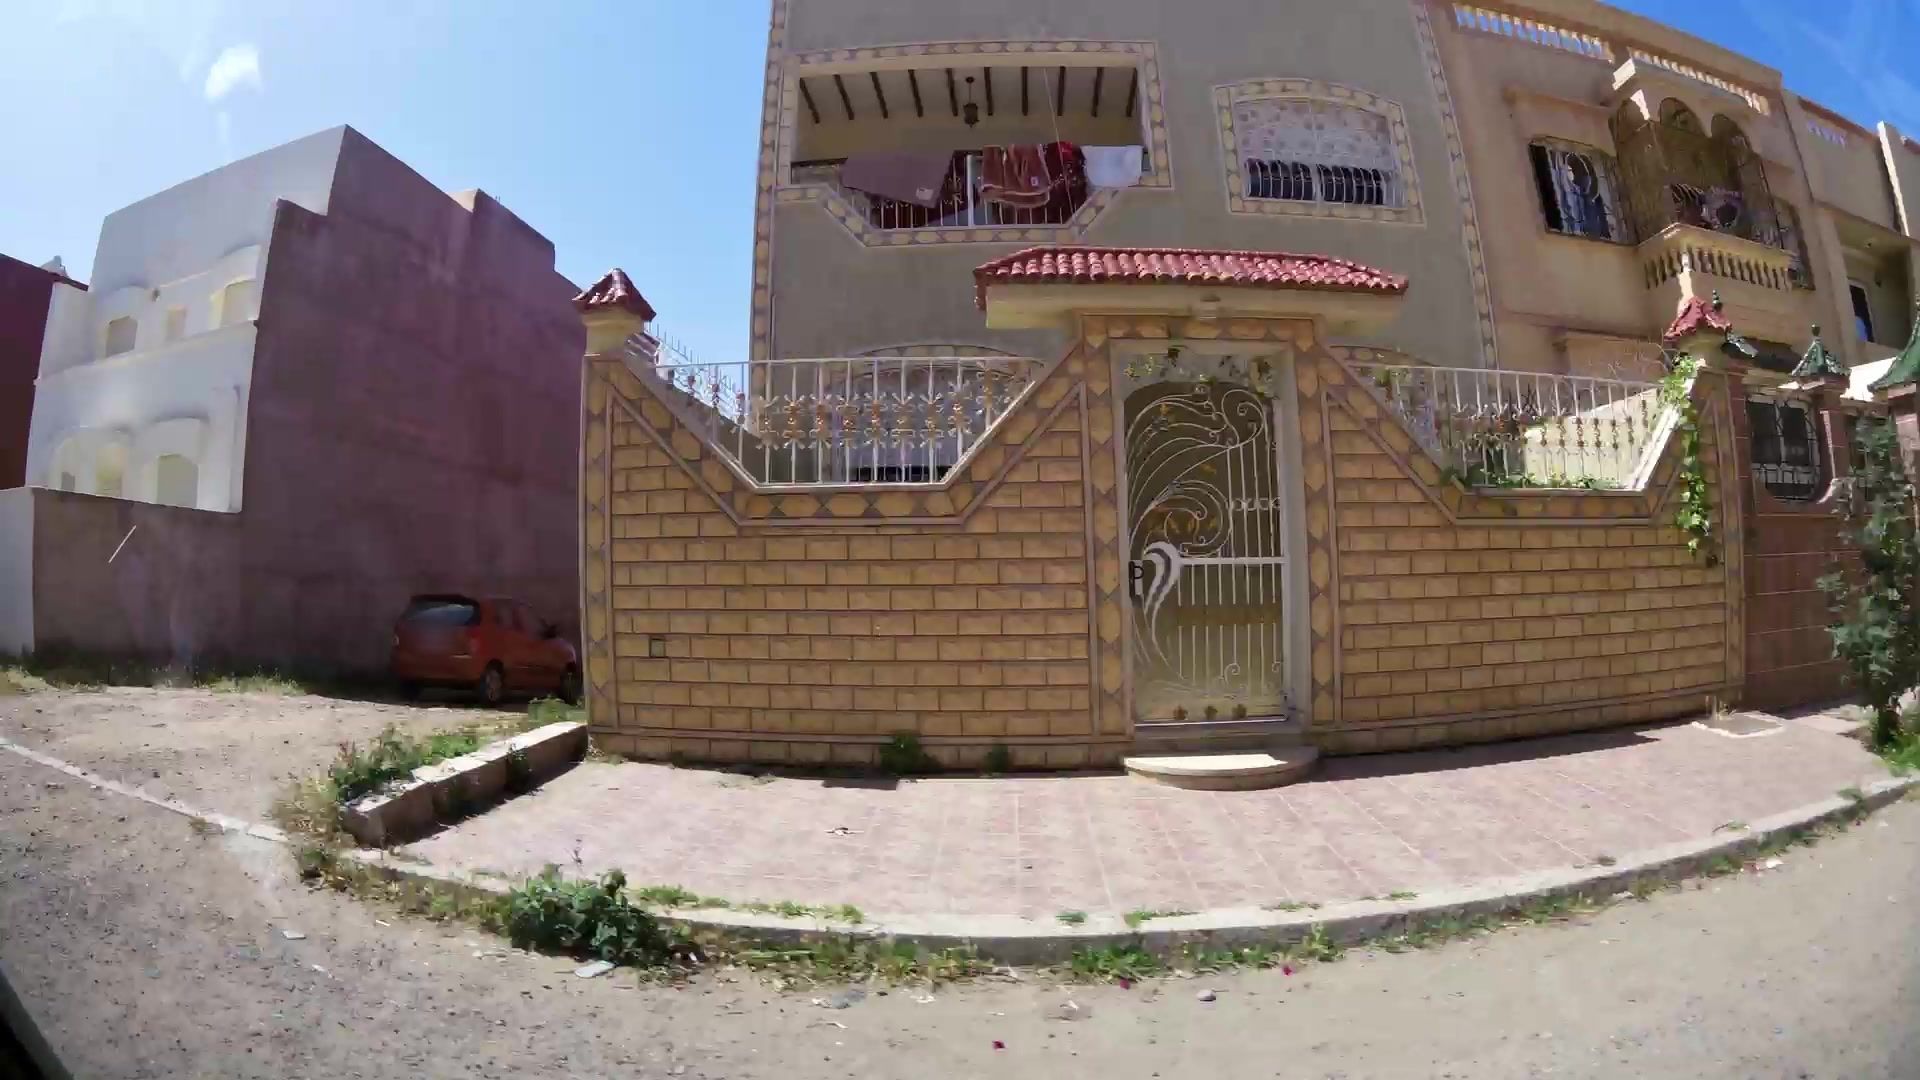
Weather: snowy
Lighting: day
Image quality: good
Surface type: walking surface
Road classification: track, residential
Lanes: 2.0
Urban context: urban centre
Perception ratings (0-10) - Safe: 5.06, Lively: 1.85, Beautiful: 6.04, Boring: 6.34, Depressing: 8.21, Wealthy: 4.54